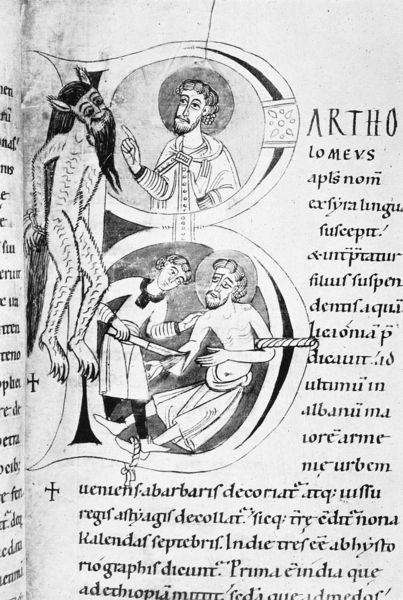
Titel: Das Stuttgarter Passionale
Institution: Stuttgart, Württembergische Landesbibliothek
Schlagwörter: gott, hand, kopf, mann, weiß, finger, mund, männer, nase, schwarz, tier, bart, augen, bibel, messer, bild, gewand, blatt, ohren, engel, schrift, buch, kreuz, seite, illustration, schwert, text, buchstabe, buchstaben, initiale, krallen, dämon, buchseite, heiligenschein, nimbus, christus, jesus, teufel, dolch, priester, segen, heiliger, heilige, märtyrer, luzifer, monster, ritzen, latein, martyrium, biebel, buchmalerei, folter, passion, majuskel, heilgenschein, geißelung, minuskel, illumination, großbuchstabe, recto, b, karolingische minuskel, artho, betzebub